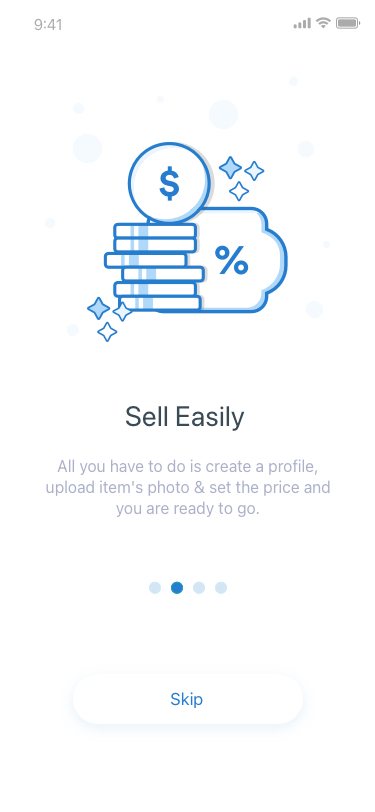
Text in this UI design:
Sell Easily
All you have to do is create a profile,
upload item's photo & set the price and
you are ready to go.
Skip